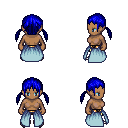
a pixel art fantasy rpg character, female body template, human, dark skin, overskirt, gold greaves, blue twin-tailed hairstyle, metal boots, four views (front, back, left, right), 2x2 character sprite sheet, small pixel art, hard edges, no anti-aliasing